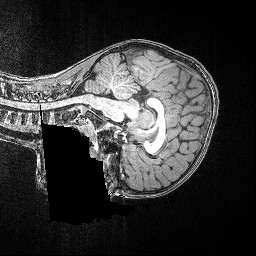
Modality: T1w
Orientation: sagittal
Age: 83
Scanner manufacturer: siemens
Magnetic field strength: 3 T
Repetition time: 2.5 s
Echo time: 0.00347 s